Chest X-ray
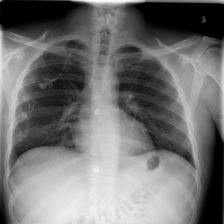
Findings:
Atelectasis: negative
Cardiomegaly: negative
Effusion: negative
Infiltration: negative
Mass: negative
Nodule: negative
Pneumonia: negative
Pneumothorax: negative
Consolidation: negative
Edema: negative
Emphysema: negative
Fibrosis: negative
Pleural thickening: negative
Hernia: negative